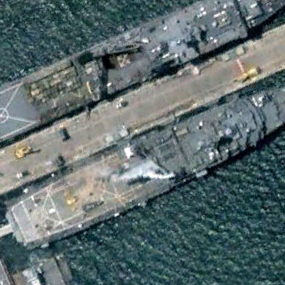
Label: combat